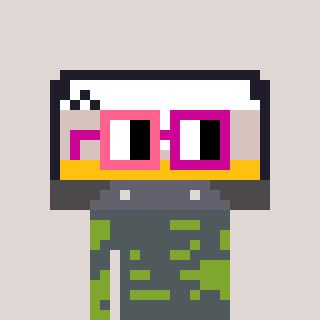
a pixel art character with square pink and red glasses, a cassette tape-shaped head and a slimegreen-colored body on a warm background